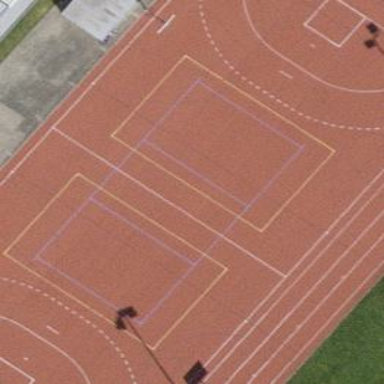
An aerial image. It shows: Tartan-surfaced basketball court in leisure area.